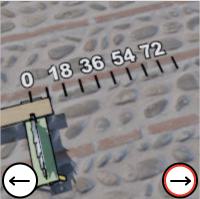
Task: length
Answer: 9
First scale value: 18.0